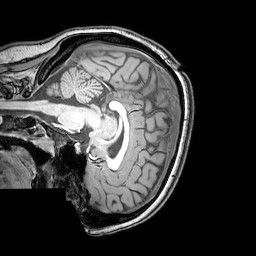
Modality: T1w
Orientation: sagittal
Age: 22
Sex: female
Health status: healthy
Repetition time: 0.081 s
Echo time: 0.037 s